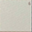
Piece: xx